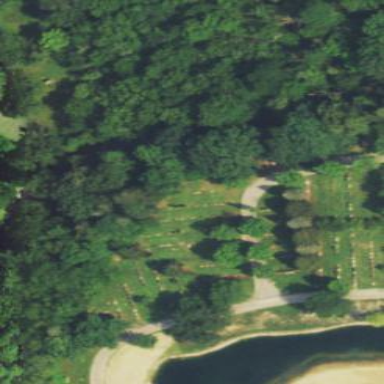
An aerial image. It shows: Cemetery.